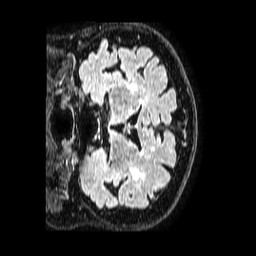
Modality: FLAIR
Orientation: coronal
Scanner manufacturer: philips
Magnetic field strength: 1.5 T
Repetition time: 4.8 s
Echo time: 0.3 s